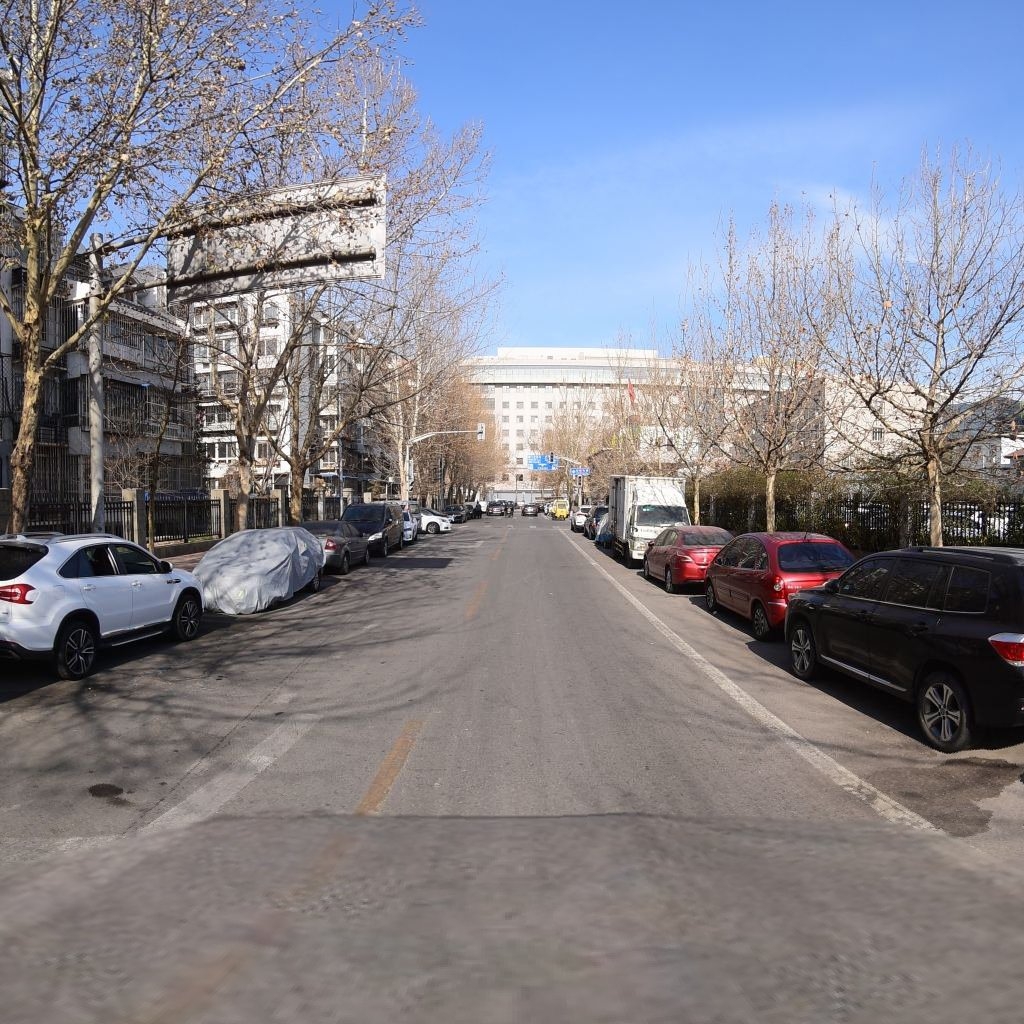
Region: Dongcheng
Road damage annotations: longitudinal crack